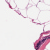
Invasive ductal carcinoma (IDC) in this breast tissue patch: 0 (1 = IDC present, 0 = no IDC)